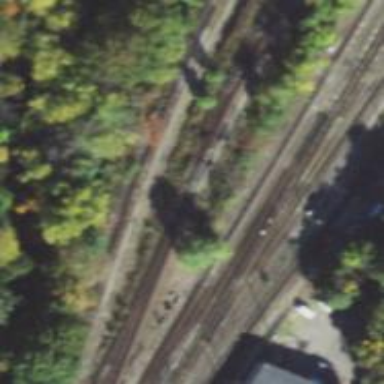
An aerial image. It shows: Electrified rail for trains.